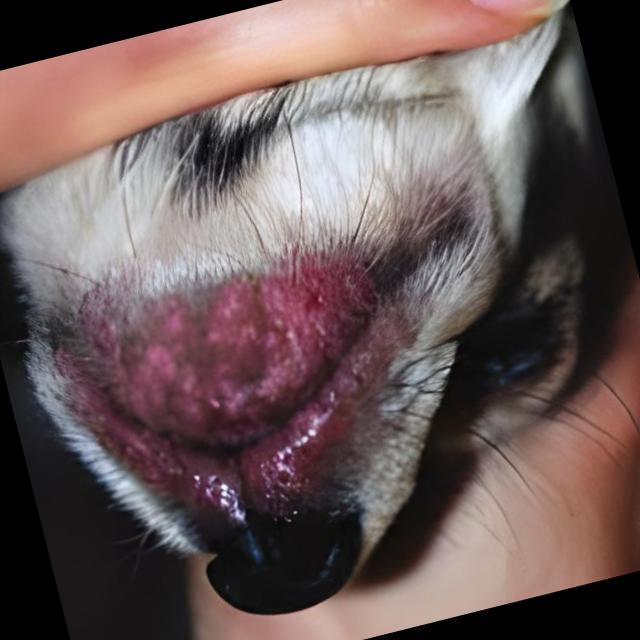
Canine dermatitis — inflammation of the skin presenting with erythema, pruritus, papules, and excoriation. May be allergic, contact, or atopic in origin.